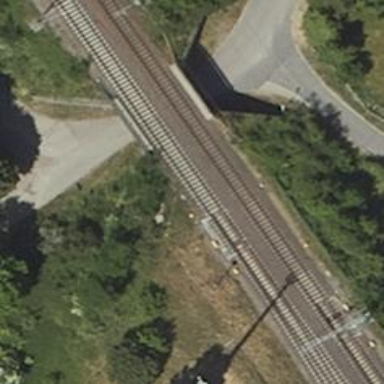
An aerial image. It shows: Railway switch with the turnout pointing to the right.